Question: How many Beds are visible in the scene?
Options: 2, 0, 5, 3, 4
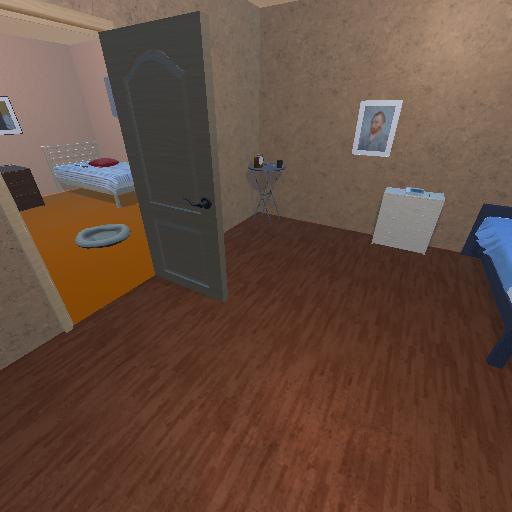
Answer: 2